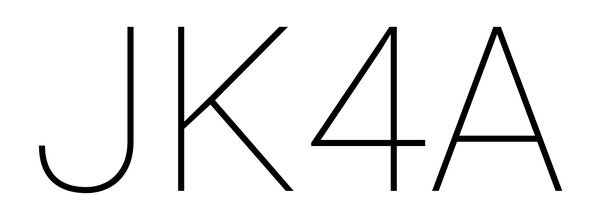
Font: Roboto_Thin